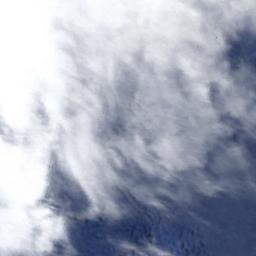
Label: cloud